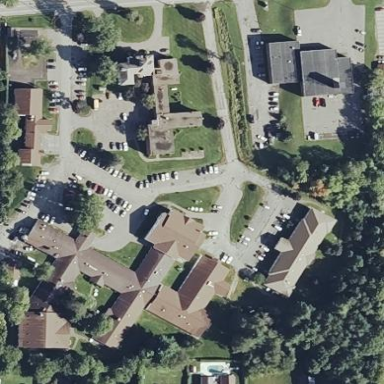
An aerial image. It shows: Building that serves as nursing home.